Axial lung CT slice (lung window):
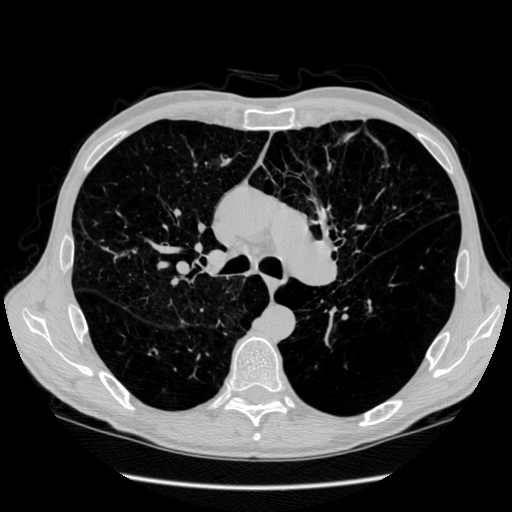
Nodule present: no